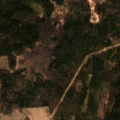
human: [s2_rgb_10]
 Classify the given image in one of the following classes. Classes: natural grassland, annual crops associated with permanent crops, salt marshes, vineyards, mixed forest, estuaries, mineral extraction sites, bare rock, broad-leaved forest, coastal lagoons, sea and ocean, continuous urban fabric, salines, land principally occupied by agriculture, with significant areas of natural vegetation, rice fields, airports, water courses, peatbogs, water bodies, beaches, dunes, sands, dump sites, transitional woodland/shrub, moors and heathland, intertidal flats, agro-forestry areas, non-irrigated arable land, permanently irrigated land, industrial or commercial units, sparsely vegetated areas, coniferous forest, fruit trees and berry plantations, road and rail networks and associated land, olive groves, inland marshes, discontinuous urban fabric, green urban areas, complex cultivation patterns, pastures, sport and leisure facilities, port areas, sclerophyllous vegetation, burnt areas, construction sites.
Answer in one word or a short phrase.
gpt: pastures, coniferous forest, mixed forest, transitional woodland/shrub